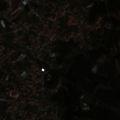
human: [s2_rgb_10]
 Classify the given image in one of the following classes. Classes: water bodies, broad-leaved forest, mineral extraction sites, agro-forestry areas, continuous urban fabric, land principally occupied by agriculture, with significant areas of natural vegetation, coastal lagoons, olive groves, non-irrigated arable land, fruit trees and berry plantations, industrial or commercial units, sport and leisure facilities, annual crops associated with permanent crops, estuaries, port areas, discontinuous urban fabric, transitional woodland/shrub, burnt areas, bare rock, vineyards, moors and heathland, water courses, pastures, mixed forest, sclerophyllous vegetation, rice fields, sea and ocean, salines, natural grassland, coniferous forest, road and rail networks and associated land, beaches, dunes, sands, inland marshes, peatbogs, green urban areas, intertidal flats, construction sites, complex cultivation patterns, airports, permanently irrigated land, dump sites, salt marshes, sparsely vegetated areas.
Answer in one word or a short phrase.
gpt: discontinuous urban fabric, industrial or commercial units, coniferous forest, mixed forest